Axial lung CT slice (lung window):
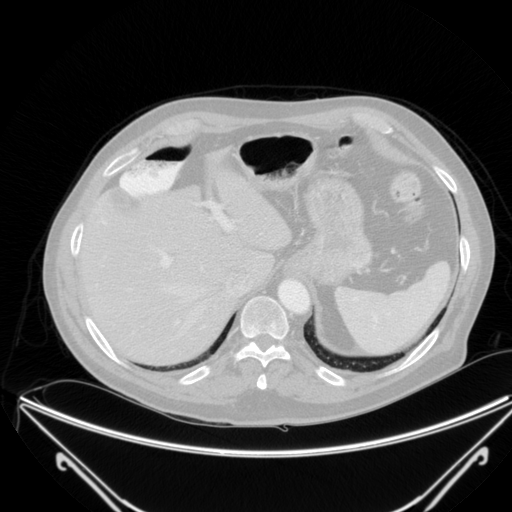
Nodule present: no